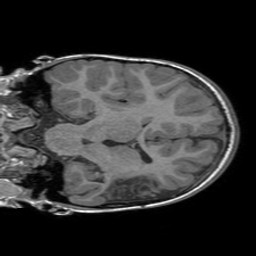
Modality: T1w
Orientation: coronal
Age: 5
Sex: male
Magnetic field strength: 3 T